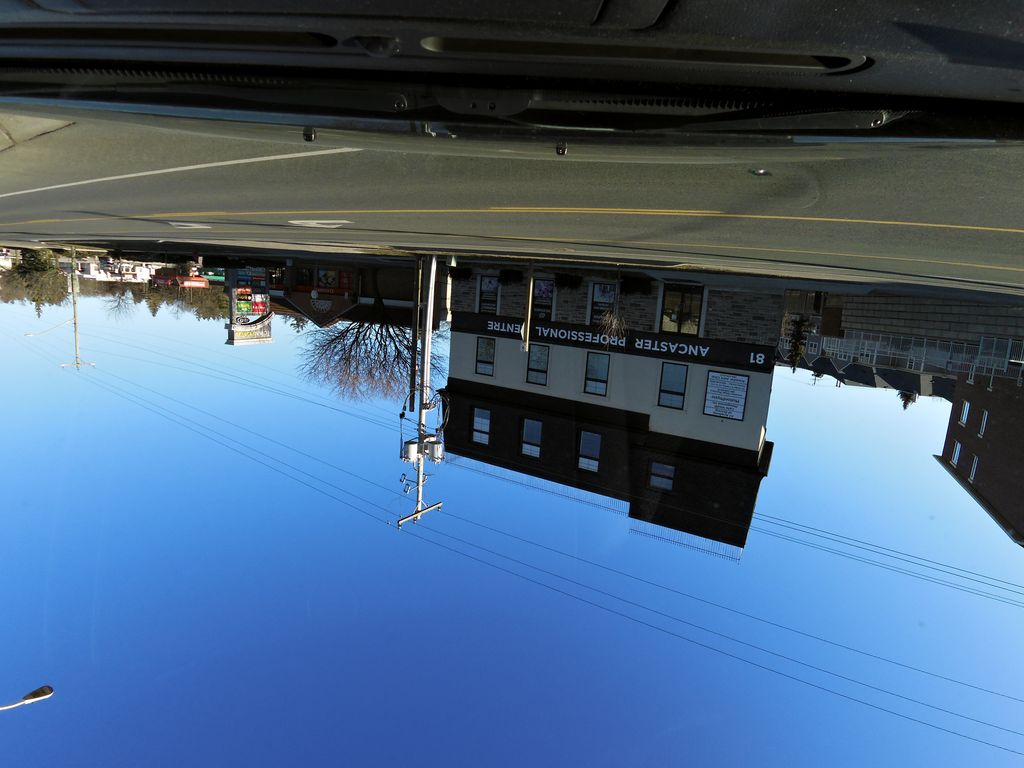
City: hamilton